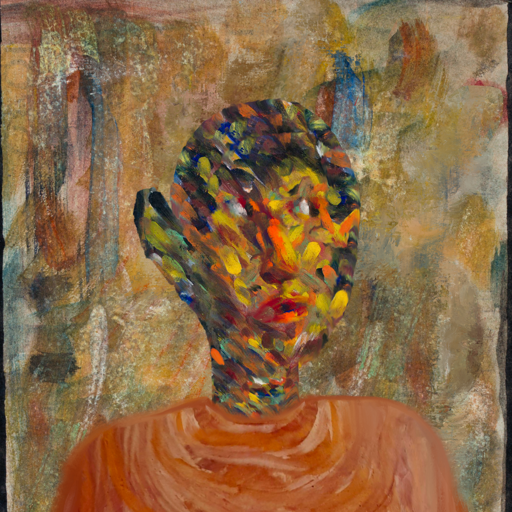
Background: Pipe, Head And Neck Side: An_Impression, Face Side: An_Impression, Bust: Pious_Lady, Hair Side: Blank, Head Accessory: Blank, Second Necklace: Blank, Necklace: Blank, Baby: Blank